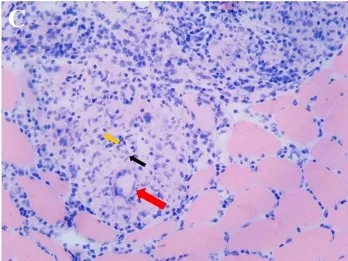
Histopathological examination of a mass and the nearby muscles. (C) Inflammatory granulomas embedded among the muscle fibers, red arrows indicate Langerhans cell, black arrows indicate epithelioid cells, and yellow arrows indicate lymphocytes (x400).
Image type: pathology (h&e)